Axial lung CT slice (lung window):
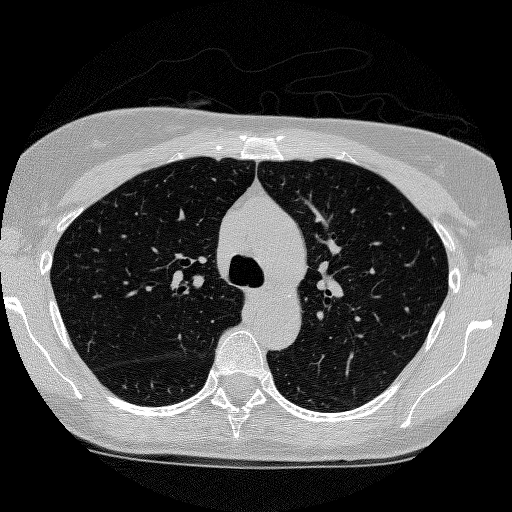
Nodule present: no